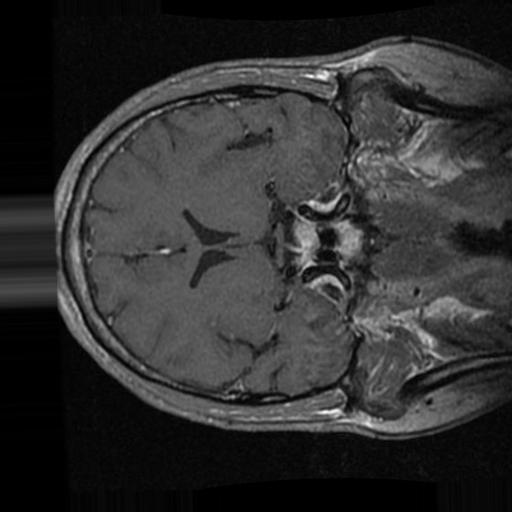
Label: brain_tumor